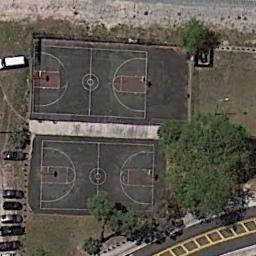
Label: basketball_court